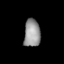
Tissue: lung
Cell type: Endothelial cells
Senescence score: 0.5676
Nuclear area (px): 446
Mean DAPI intensity: 149.368